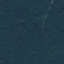
Land use / land cover: Forest